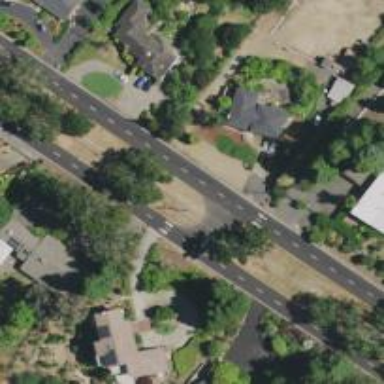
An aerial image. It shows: Secondary road with shared cycleway.